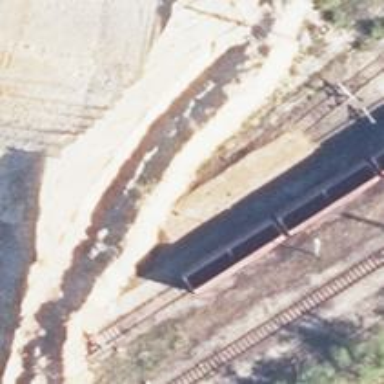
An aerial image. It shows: Abandoned railway yard with electrified contact lines.